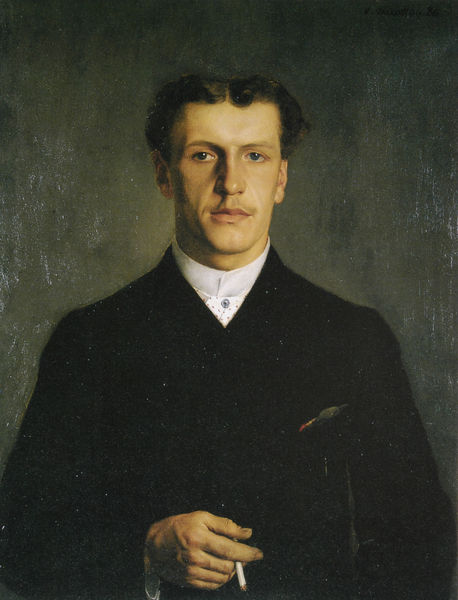
Titel: Bildnis des Bruders Paul Vallotton
Künstler: Félix Vallotton
Standort: Lausanne
Institution: Galerie du Chêne
Schlagwörter: dunkel, gemälde, hand, kopf, mann, schatten, vogel, weiß, gelb, grün, impressionismus, braun, finger, frisur, grau, haar, hintergrund, licht, mund, nase, ohr, schwarz, stirn, blick, haus, rot, tuch, malerei, anzug, bart, hemd, jacke, jung, schnurrbart, augen, falten, gesicht, kragen, mensch, stehen, trauer, ärmel, bild, bildnis, hals, portrait, porträt, öl, rauch, haare, halbfigur, mantel, pose, realismus, person, brosche, brustbild, en face, frontal, knopf, lippen, locken, mittelscheitel, ohren, poträt, scheitel, lächeln, wangen, düster, farbe, ölgemälde, rauchen, ernst, streng, büste, nadel, ölfarbe, jackett, sakko, jacket, punkte, eng, vatermörder, seite, hell-dunkel, selbstbildnis, stehkragen, taschentuch, zigarette, raucher, dandy, adern, pastor, einstecktuch, lenbach, anstecknadel, oberlippenbart, ansehen, porträit, brusttuch, selbstbewusst, tolle, innehalten, schwaz, kippe, tabak, eindringlich, bartlos, flaum, mannn, bohren, schelmisch, selbstbild, rauchender, brustbiold, mittelscheitel frisur, glimmstängel, nikotin, 19. jahrhundert, verschnitzt, zgarette